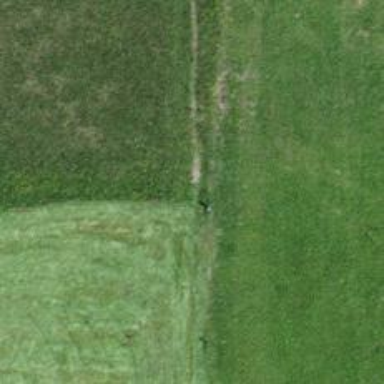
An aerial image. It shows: Footway covered with grass.